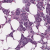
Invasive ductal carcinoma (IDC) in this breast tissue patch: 1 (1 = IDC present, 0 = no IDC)